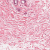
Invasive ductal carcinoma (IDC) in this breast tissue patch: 0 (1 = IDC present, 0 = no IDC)